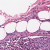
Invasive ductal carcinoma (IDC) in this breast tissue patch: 1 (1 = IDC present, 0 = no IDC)